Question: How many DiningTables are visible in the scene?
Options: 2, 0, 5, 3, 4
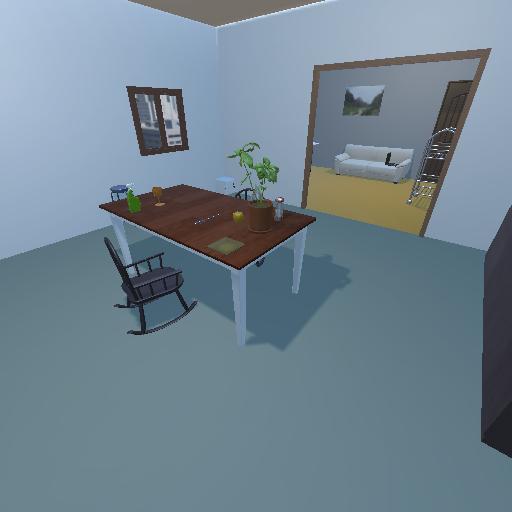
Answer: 2